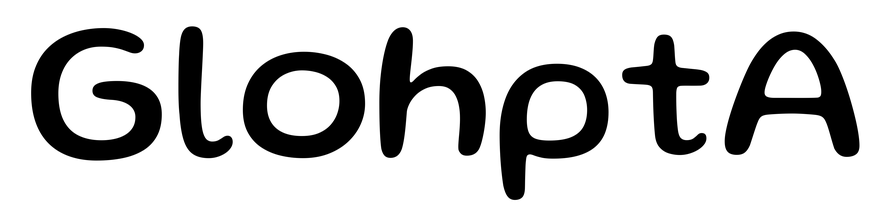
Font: Gluten_Regular